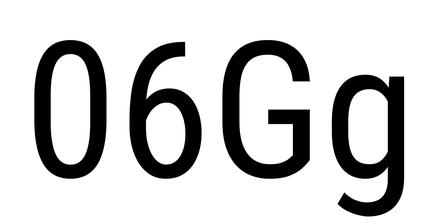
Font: Roboto_Condensed_Regular